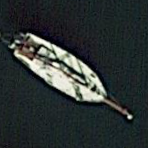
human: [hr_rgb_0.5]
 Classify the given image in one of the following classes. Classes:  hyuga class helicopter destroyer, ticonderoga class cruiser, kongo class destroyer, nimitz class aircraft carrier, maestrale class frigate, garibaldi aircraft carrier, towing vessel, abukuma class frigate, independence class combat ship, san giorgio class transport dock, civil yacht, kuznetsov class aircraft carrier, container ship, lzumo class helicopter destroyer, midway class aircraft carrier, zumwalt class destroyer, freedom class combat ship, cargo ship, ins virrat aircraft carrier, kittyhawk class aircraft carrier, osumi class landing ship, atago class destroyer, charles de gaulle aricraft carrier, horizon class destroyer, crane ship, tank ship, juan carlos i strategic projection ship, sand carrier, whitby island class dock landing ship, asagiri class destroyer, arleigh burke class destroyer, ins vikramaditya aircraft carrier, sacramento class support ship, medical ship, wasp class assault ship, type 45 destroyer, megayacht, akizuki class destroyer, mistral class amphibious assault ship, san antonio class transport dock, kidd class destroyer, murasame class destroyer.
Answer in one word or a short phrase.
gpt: Civil yacht